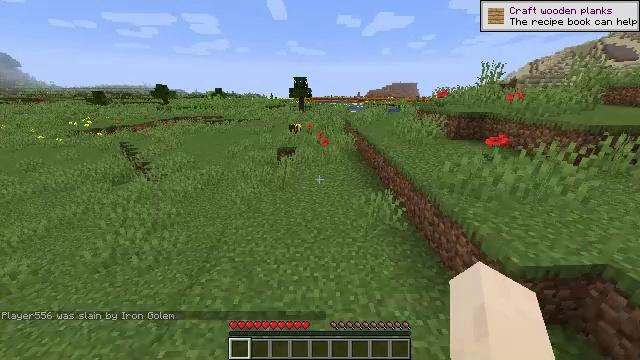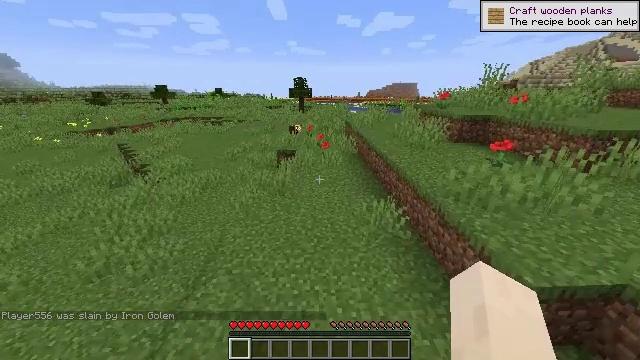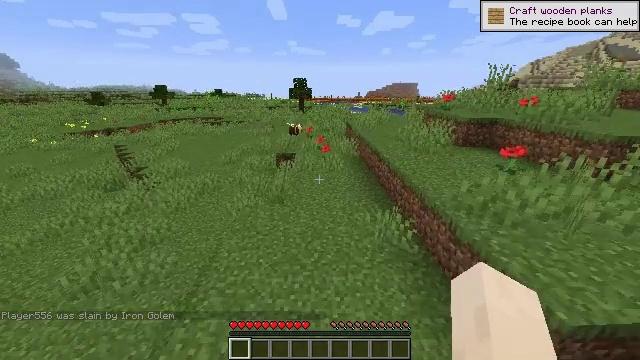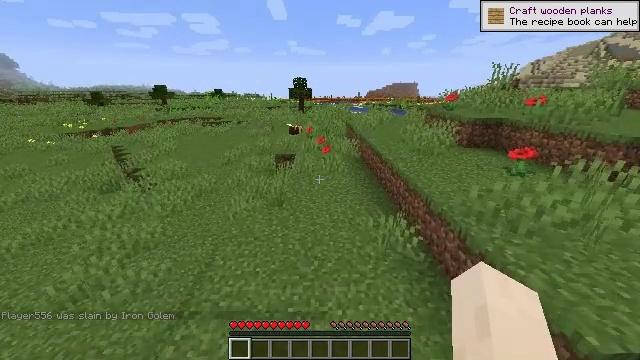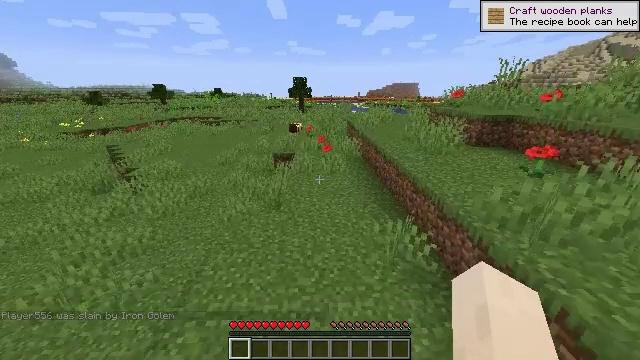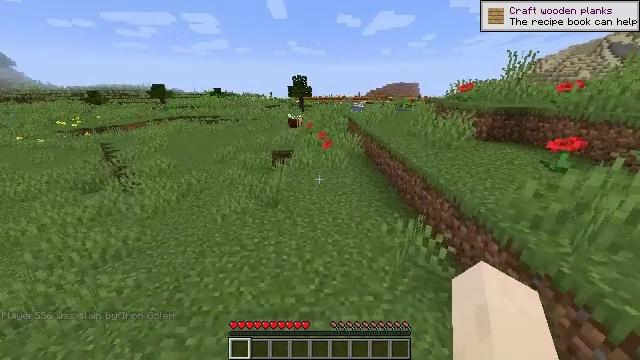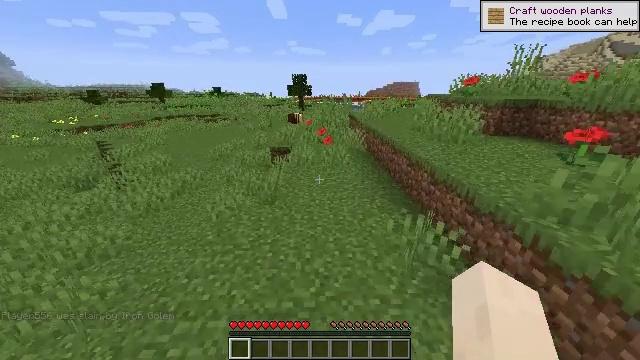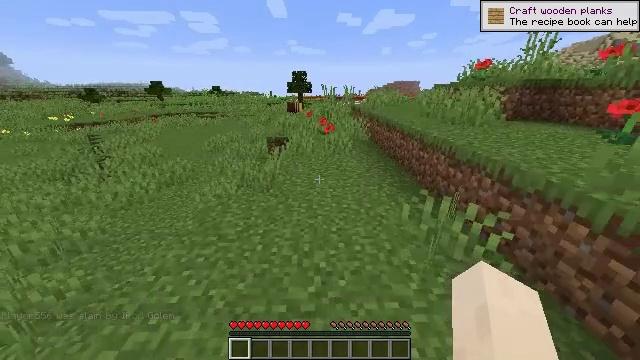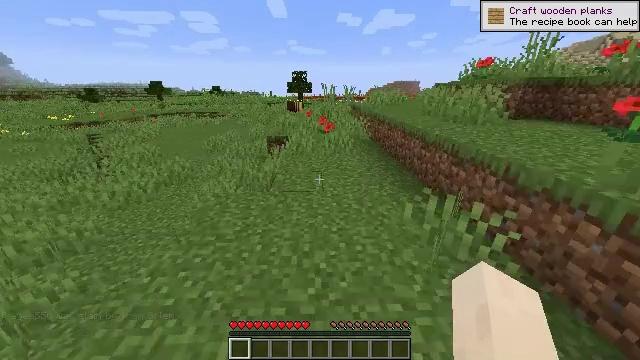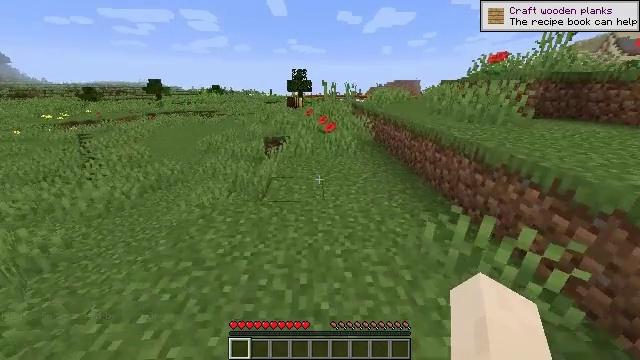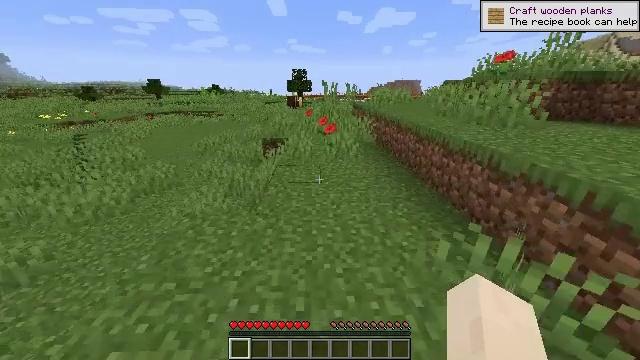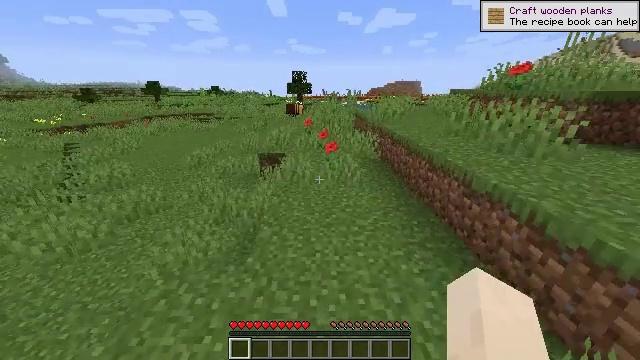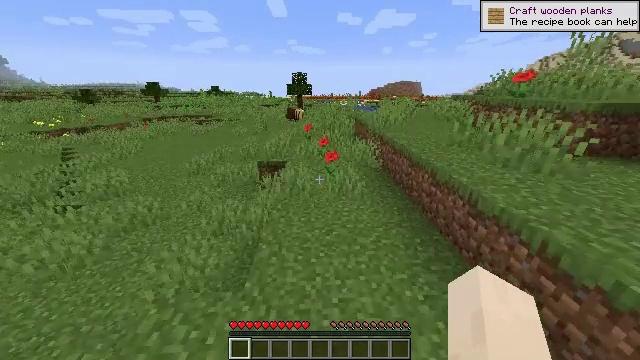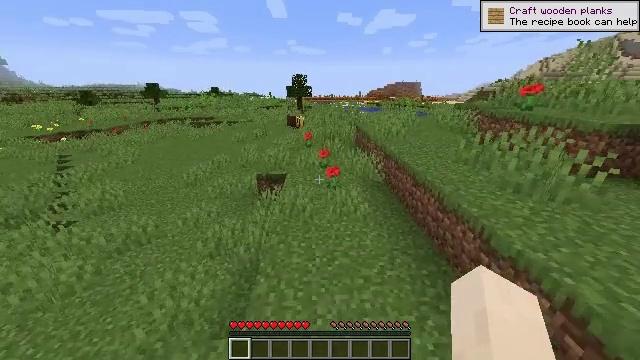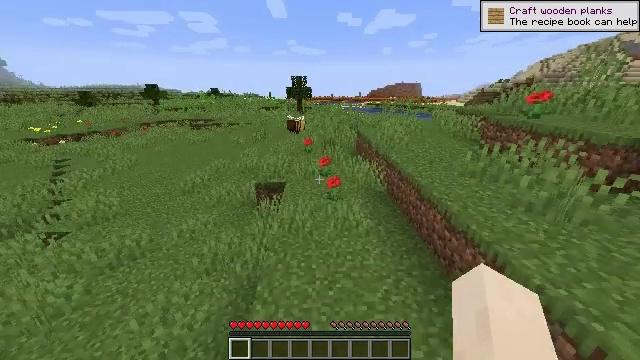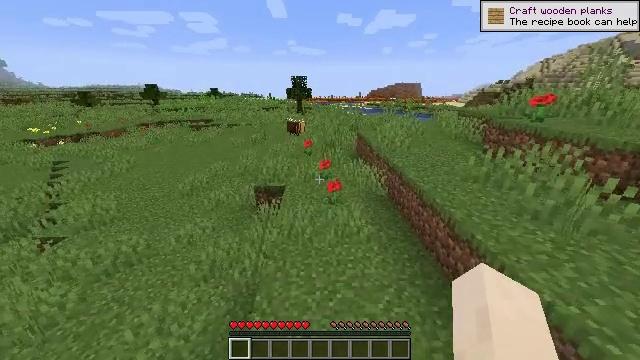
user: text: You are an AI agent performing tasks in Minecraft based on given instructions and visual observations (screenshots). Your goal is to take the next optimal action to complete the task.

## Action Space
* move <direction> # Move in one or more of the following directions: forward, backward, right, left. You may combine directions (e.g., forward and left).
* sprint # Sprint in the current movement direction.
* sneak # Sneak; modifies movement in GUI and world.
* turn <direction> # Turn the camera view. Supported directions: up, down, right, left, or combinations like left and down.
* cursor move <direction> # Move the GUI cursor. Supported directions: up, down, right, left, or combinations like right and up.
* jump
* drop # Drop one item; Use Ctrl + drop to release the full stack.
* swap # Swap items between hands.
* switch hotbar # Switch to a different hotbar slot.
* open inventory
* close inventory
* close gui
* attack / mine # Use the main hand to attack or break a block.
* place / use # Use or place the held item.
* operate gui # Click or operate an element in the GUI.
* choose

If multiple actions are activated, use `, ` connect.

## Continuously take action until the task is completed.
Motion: motion action
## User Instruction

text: Remove red sand to use for crafting or building.
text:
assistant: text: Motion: move forward, sprint, jump
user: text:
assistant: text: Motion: move forward, sprint, jump
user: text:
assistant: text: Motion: move forward, sprint, jump
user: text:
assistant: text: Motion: move forward, sprint
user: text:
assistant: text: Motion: move forward, sprint
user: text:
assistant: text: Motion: move forward, sprint
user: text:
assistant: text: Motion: move forward, sprint
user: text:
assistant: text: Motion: move forward, sprint
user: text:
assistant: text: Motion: move forward, sprint
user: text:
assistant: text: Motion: move forward, sprint
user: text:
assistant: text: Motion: move forward, sprint, jump
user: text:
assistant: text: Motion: move forward, sprint, jump
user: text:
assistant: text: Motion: move forward, sprint, jump
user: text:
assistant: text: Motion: move forward, sprint, jump
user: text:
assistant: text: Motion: move forward, sprint, jump
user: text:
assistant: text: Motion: move forward, sprint, jump
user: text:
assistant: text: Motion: move forward, sprint, jump
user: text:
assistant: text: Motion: move forward, sprint, jump
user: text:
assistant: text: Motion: move forward, sprint
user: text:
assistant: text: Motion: move forward, sprint
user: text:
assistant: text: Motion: move forward, sprint
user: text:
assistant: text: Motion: move forward, sprint
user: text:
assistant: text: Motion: move forward, sprint
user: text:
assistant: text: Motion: move forward, sprint
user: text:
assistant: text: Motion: move forward, sprint, turn right and down
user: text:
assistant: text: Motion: move forward, sprint, turn right and down
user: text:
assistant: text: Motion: move forward, sprint
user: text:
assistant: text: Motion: move forward, sprint
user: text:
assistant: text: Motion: move forward, sprint
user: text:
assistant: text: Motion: move forward, sprint